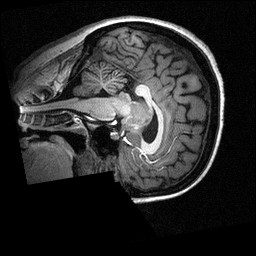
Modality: T1w
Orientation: sagittal